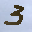
Label: 3